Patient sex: M
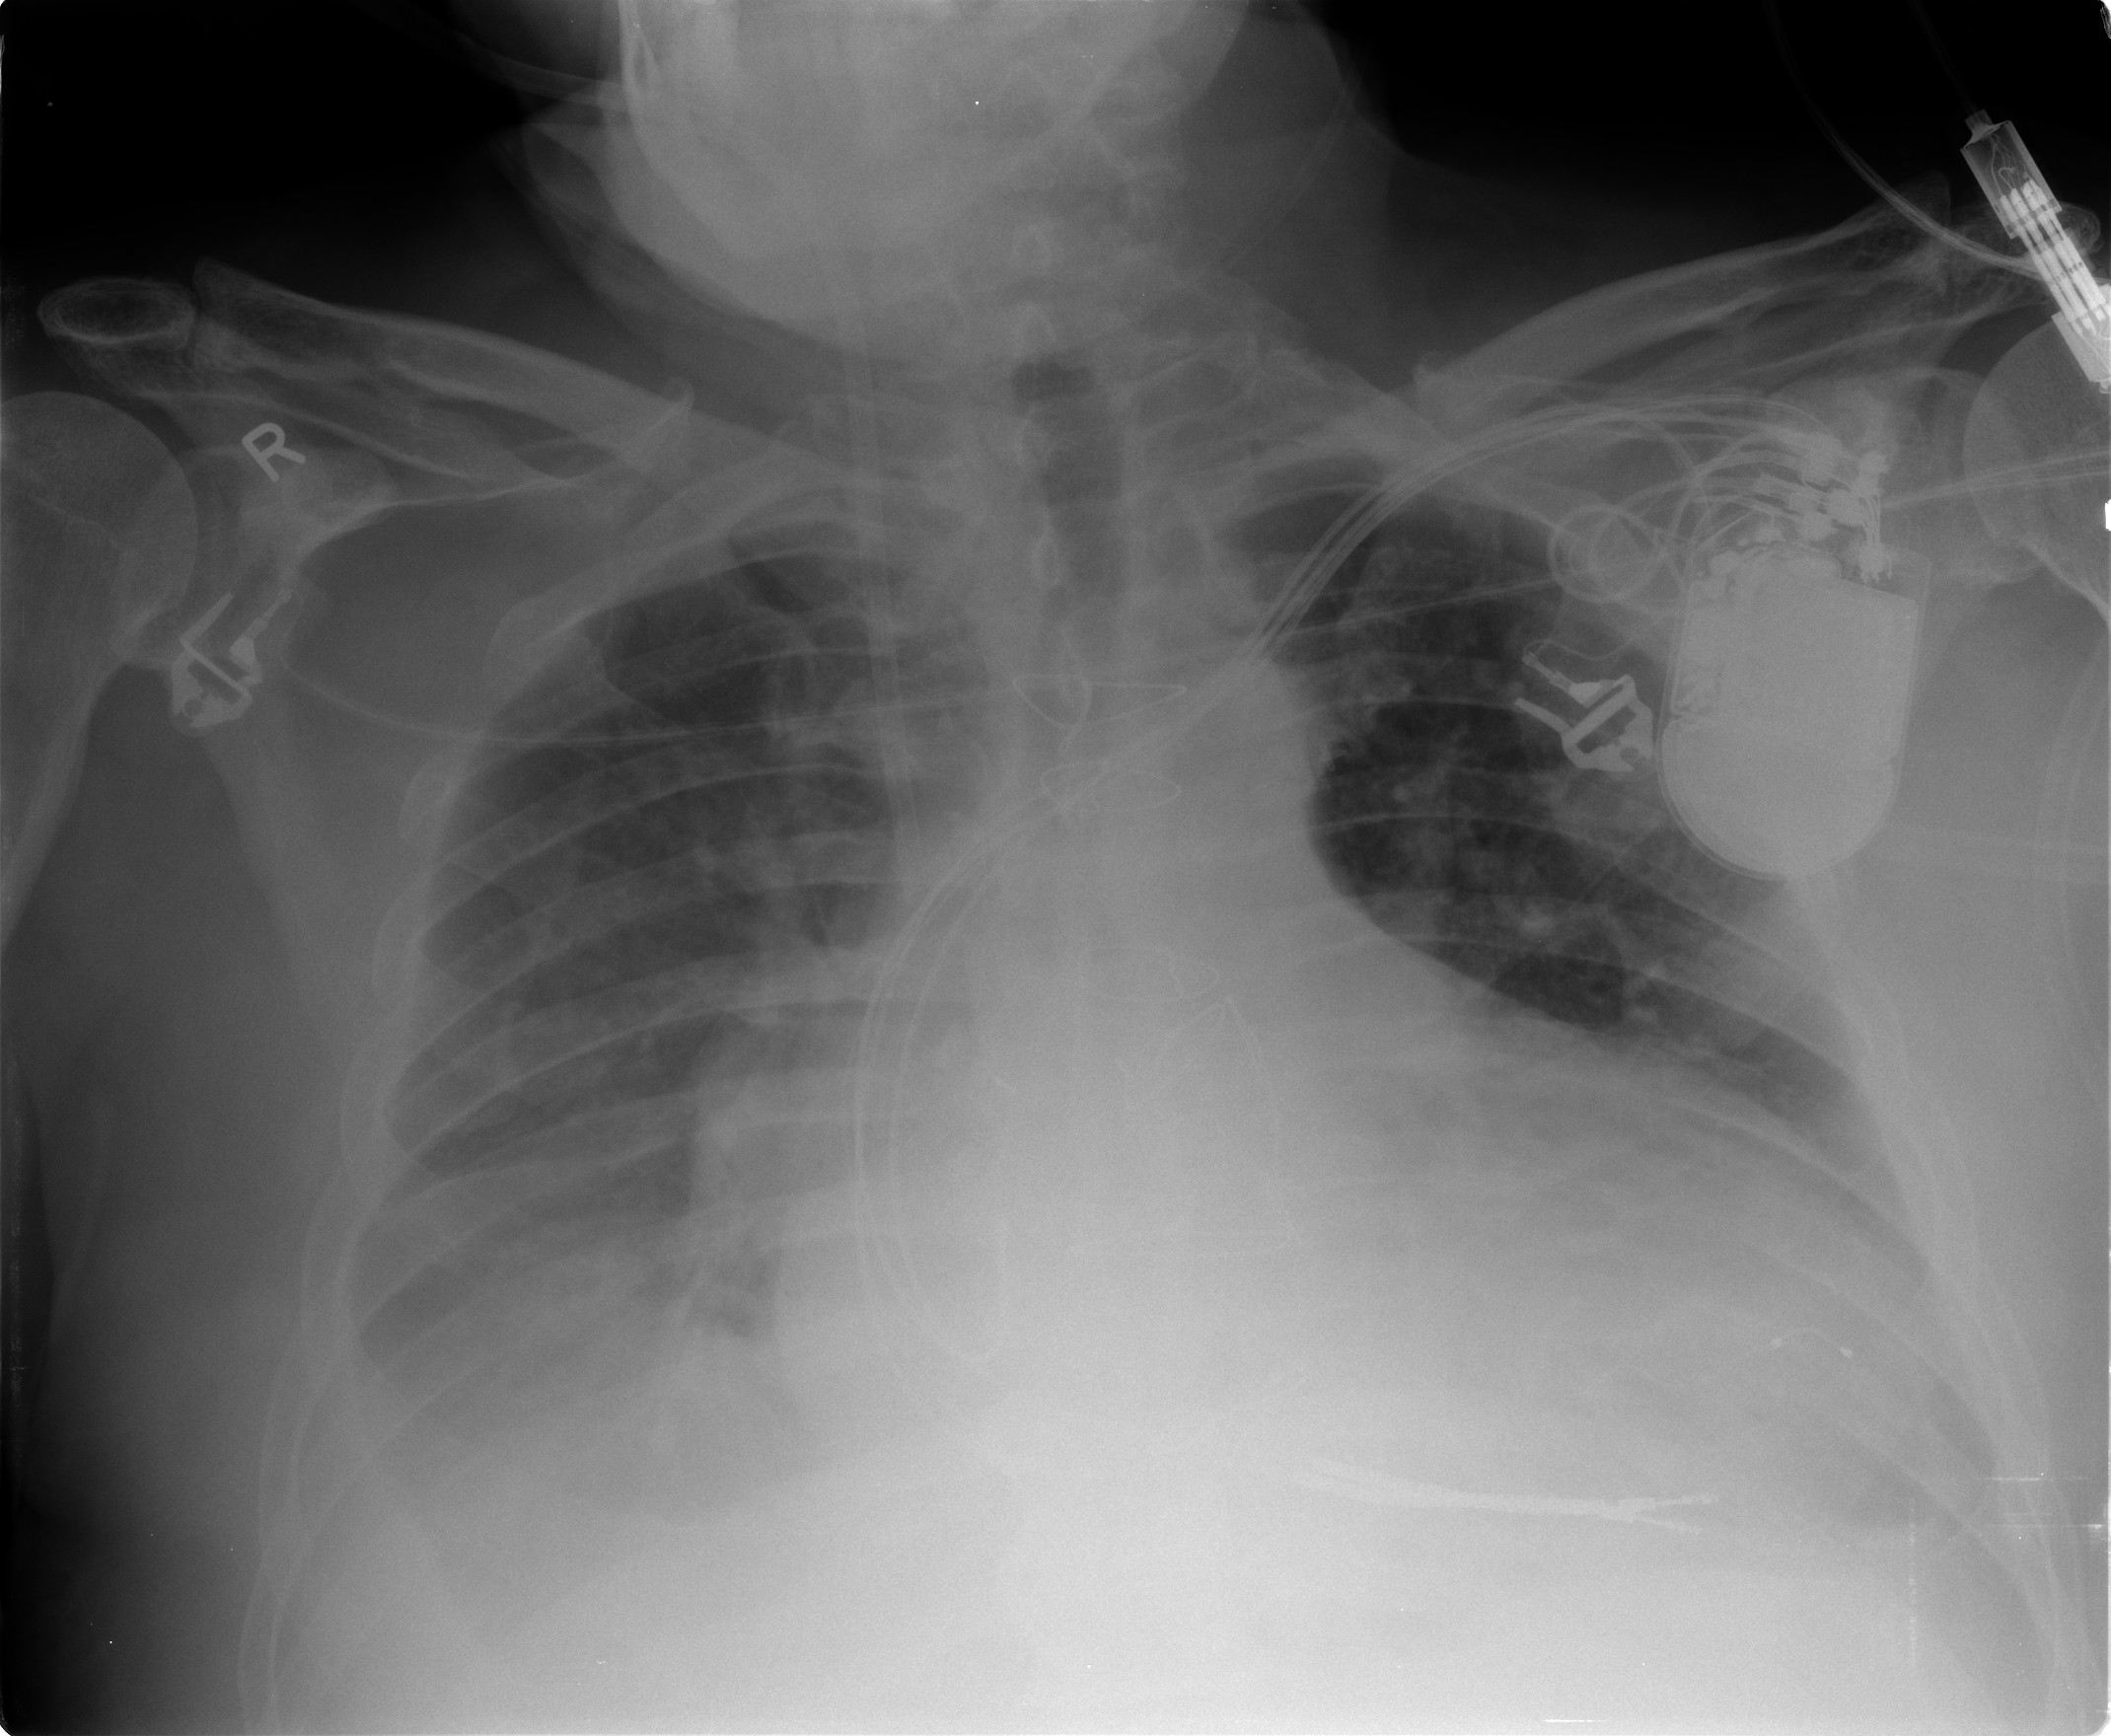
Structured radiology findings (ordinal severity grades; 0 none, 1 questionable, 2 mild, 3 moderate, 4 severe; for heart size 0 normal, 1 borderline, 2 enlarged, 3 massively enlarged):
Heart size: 2
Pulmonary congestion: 2
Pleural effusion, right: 2
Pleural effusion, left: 1
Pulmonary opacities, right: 0
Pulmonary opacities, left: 0
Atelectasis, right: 2
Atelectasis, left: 2